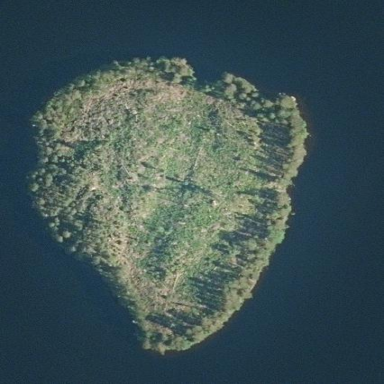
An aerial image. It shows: Island.